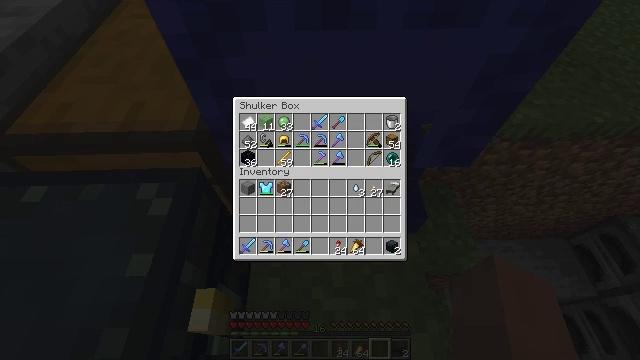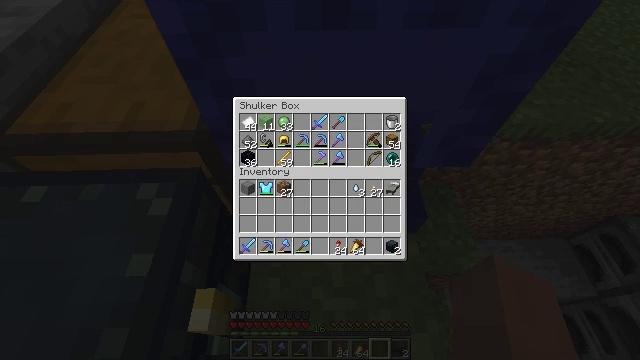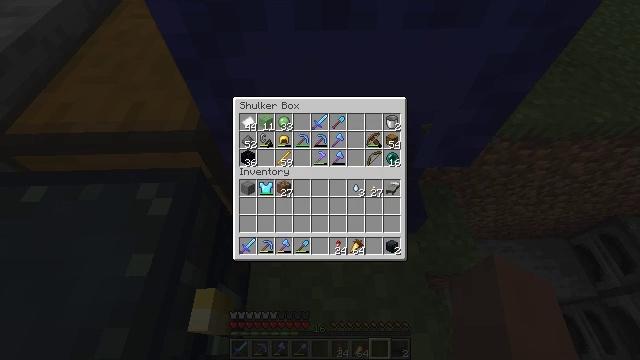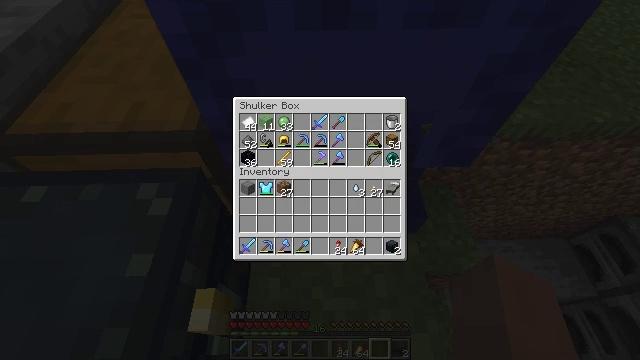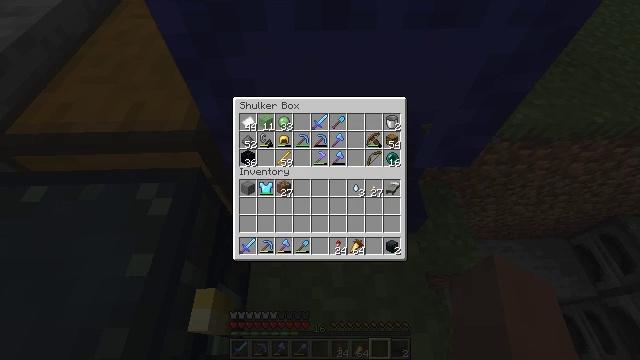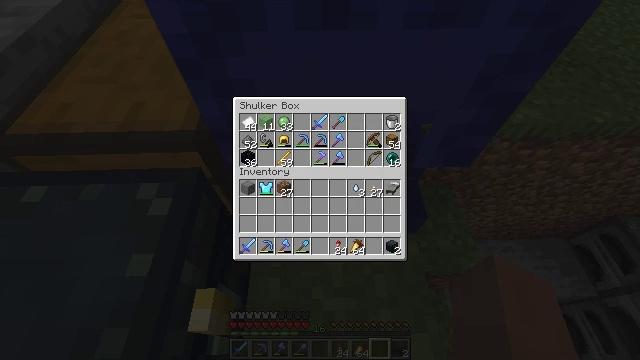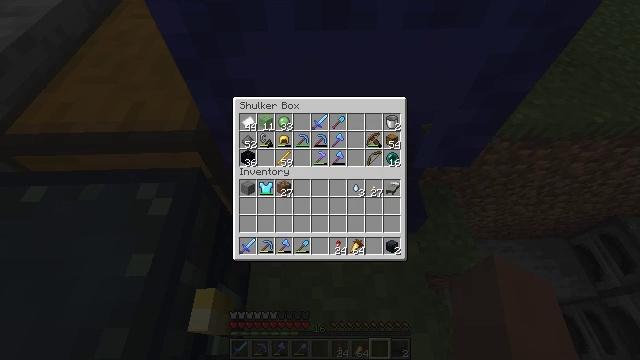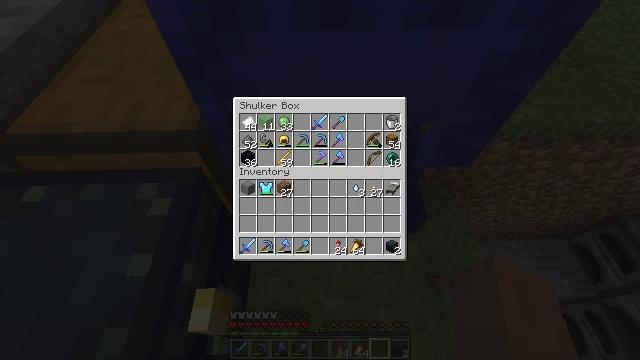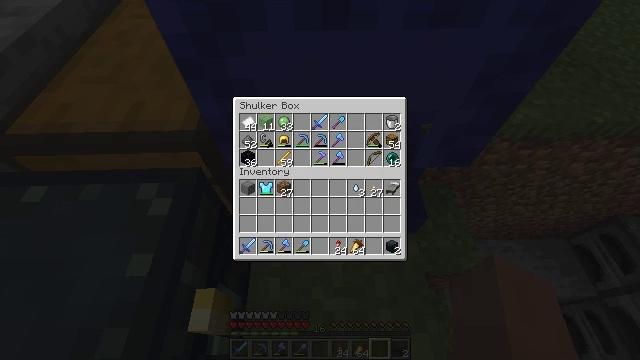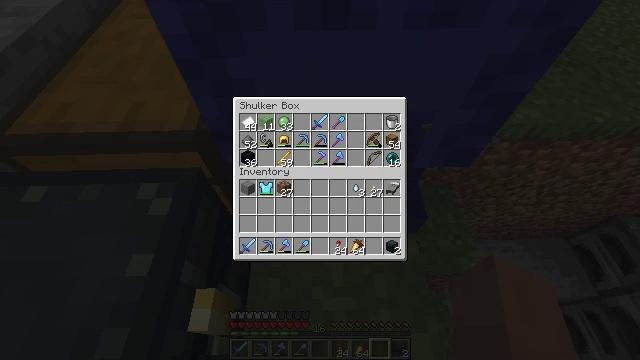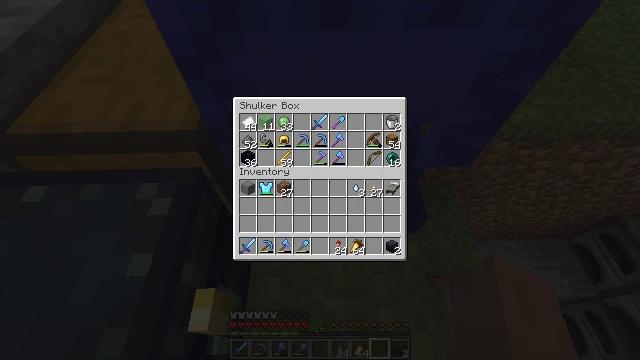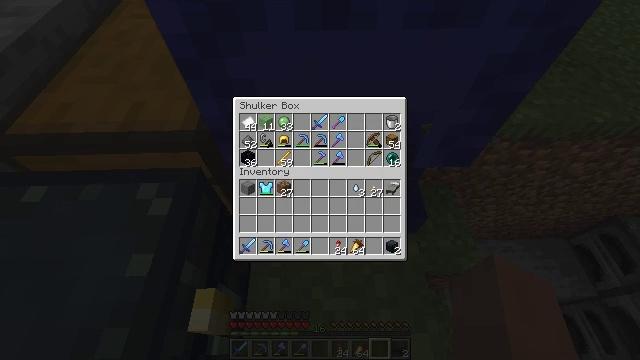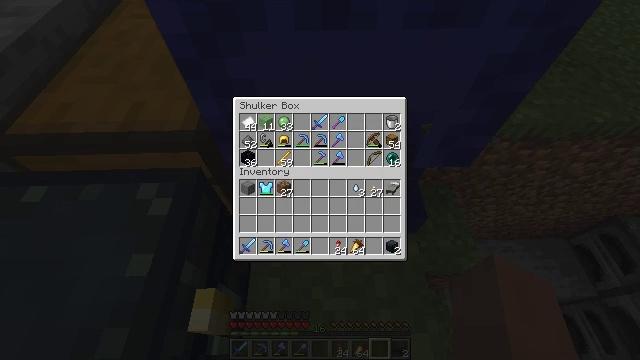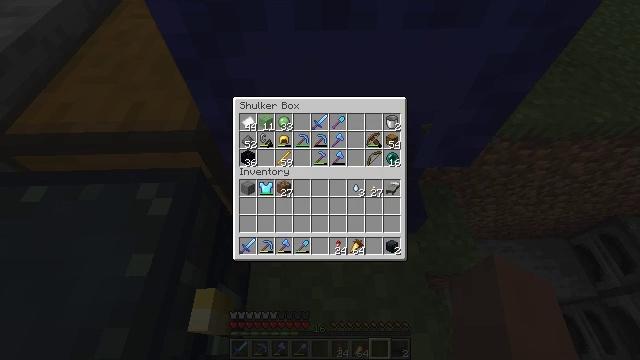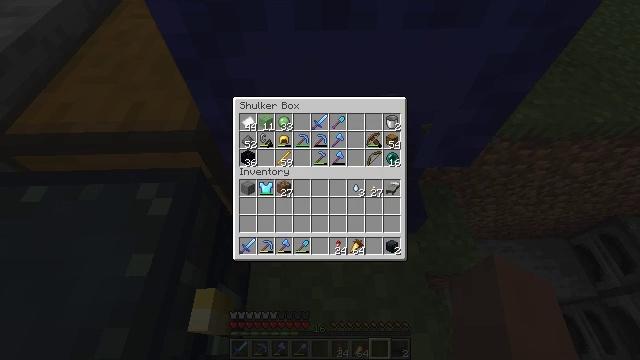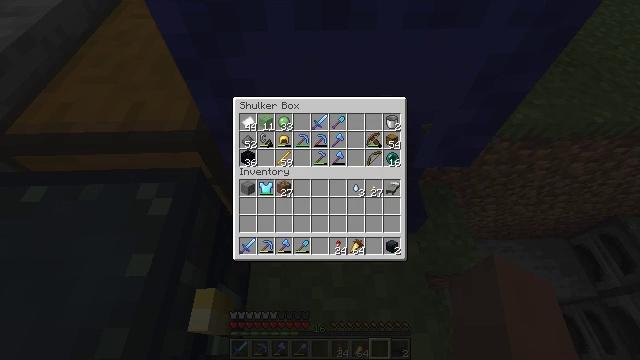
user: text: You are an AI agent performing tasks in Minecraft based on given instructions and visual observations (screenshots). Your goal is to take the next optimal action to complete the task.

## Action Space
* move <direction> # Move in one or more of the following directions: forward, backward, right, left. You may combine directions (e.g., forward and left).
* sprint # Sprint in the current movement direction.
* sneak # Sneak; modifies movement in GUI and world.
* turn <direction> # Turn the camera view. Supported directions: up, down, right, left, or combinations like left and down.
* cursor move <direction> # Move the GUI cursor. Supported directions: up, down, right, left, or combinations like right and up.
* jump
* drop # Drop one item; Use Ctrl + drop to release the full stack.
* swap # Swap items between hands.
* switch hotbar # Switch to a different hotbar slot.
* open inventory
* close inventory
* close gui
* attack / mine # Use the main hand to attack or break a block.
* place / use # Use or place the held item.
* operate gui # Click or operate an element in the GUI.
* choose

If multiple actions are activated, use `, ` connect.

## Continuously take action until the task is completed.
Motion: motion action
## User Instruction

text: Reclaim the blue shulker box for storage.
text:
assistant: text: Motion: no_op
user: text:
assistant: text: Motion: no_op
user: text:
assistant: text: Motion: no_op
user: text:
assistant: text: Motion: no_op
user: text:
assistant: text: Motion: no_op
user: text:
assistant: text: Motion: no_op
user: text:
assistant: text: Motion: no_op
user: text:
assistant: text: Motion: no_op
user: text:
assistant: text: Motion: no_op
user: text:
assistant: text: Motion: no_op
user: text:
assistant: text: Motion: no_op
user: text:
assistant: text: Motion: no_op
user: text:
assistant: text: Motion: no_op
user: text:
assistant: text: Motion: no_op
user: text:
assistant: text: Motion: no_op
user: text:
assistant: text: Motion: no_op
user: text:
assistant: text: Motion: no_op
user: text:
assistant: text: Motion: no_op
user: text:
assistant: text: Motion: no_op
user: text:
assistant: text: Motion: no_op
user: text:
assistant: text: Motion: no_op
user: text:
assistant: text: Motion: no_op
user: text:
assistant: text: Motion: no_op
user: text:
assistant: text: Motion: no_op
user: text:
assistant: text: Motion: no_op
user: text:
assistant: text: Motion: no_op
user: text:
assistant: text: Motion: no_op
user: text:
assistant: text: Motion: no_op
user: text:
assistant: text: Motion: no_op
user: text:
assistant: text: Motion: no_op